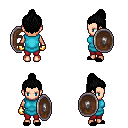
a pixel art fantasy rpg character, female body template, human, light skin, teal tunic, red pants, black short topknot hairstyle, gold gloves, black slippers, shield, four views (front, back, left, right), 2x2 character sprite sheet, small pixel art, hard edges, no anti-aliasing